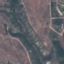
Land use / land cover: HerbaceousVegetation